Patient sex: M
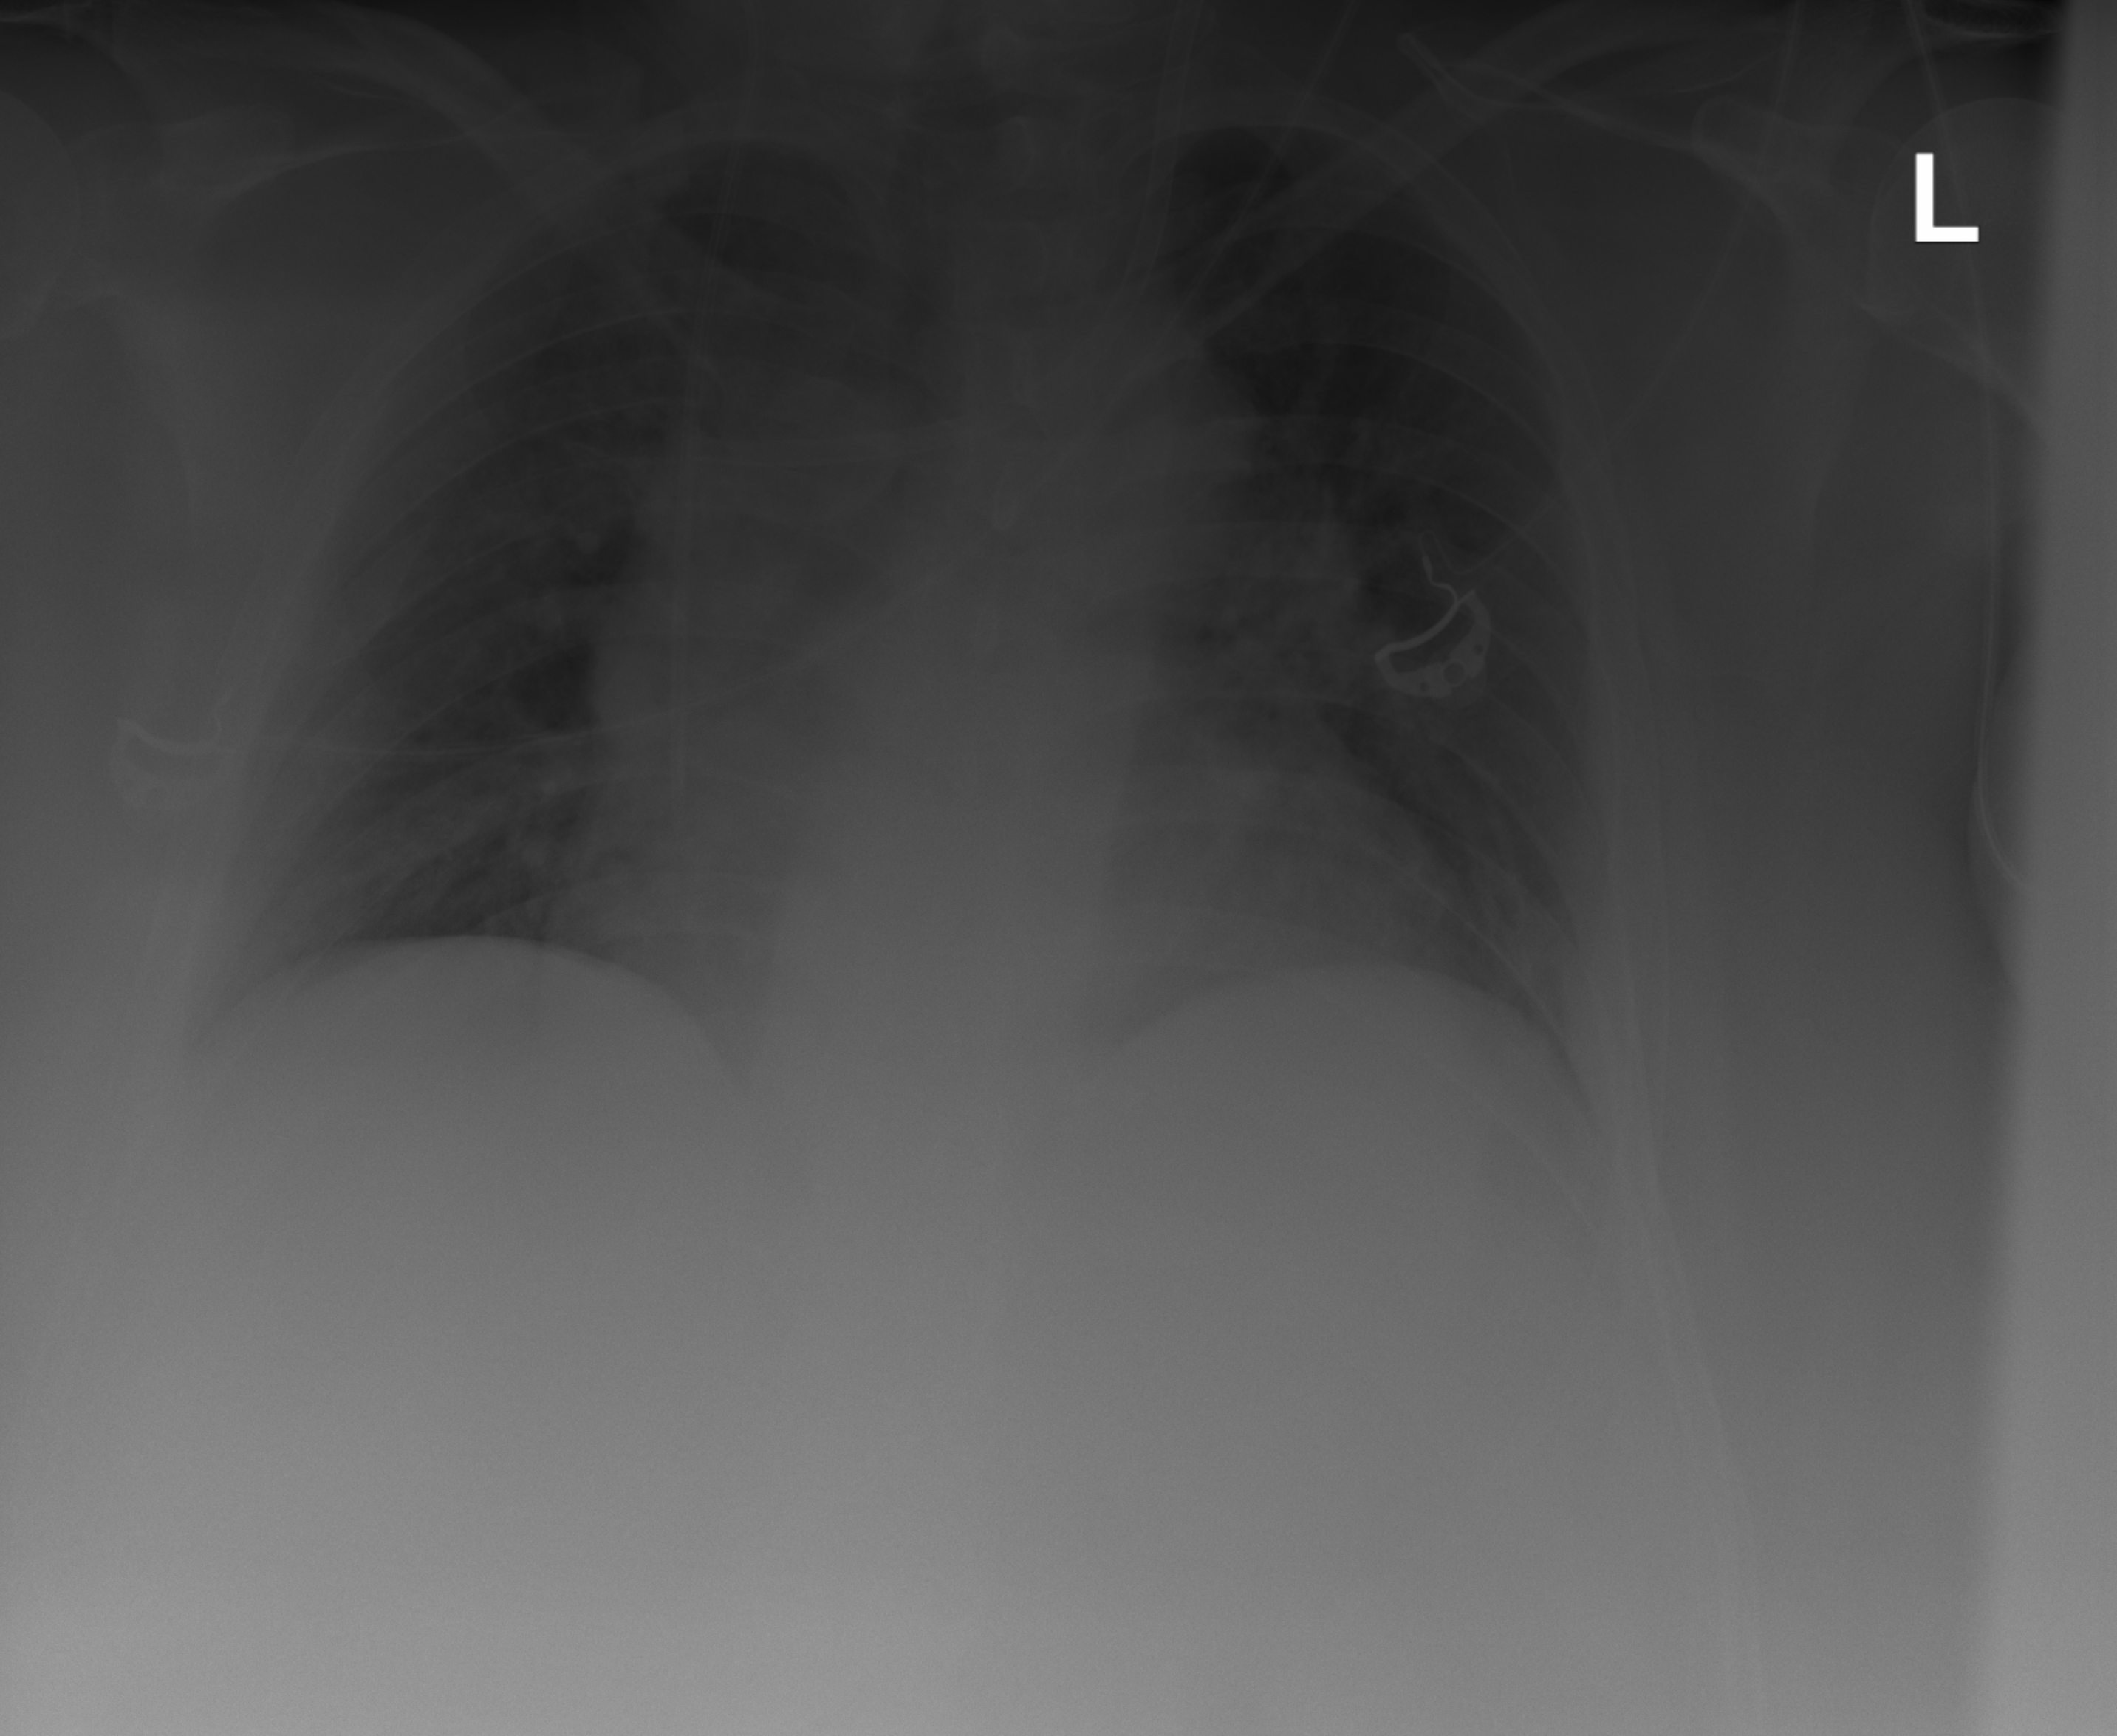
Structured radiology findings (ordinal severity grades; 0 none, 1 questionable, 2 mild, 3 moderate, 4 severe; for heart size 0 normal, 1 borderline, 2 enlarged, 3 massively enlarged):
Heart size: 2
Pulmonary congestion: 2
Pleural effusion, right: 0
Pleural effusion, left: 0
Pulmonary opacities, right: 0
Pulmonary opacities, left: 0
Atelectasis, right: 0
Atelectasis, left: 0